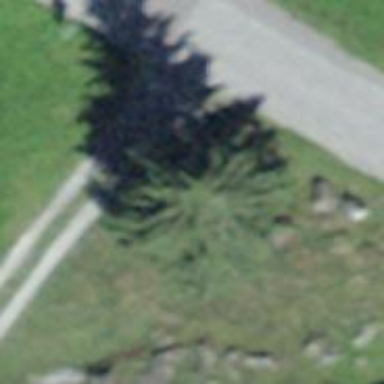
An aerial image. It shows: Needle-leaved tree in its natural environment.